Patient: sex F, age 29
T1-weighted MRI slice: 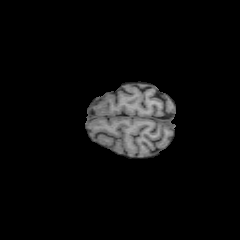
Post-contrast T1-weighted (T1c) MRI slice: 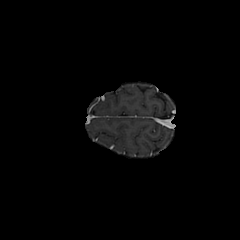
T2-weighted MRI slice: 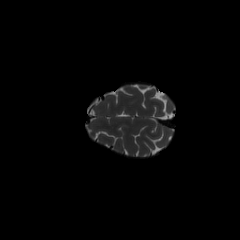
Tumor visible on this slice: no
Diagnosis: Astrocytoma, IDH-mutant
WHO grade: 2